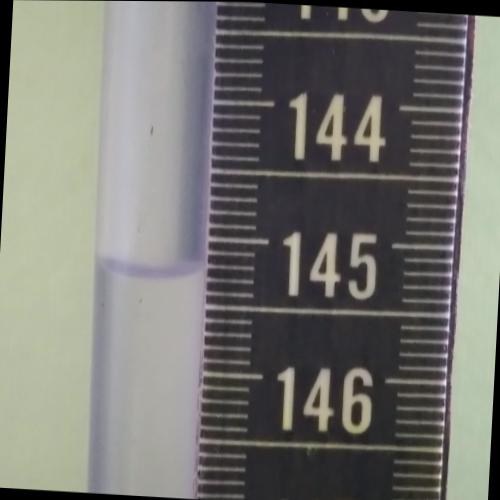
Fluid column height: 145.3 cm